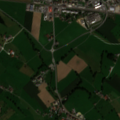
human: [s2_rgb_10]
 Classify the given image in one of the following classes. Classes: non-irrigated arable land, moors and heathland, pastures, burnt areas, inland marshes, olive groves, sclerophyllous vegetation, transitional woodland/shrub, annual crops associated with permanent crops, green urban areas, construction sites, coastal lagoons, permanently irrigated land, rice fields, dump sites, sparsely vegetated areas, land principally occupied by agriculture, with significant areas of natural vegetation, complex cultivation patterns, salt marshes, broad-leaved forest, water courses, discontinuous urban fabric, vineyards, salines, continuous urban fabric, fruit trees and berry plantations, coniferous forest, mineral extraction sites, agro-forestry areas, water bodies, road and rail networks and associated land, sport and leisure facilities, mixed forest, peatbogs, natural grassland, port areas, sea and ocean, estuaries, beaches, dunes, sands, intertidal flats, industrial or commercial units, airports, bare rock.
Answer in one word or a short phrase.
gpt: discontinuous urban fabric, non-irrigated arable land, complex cultivation patterns, mixed forest